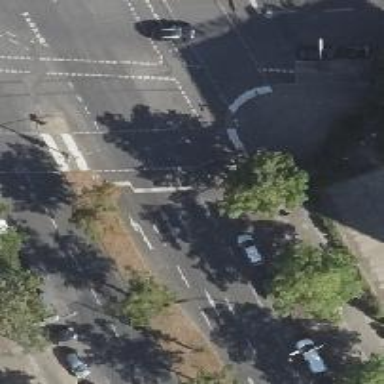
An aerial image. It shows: Secondary road with asphalt surface. There is cycle track on the right side.